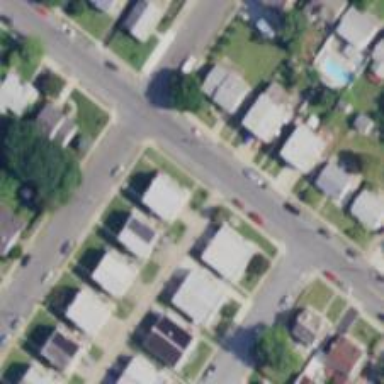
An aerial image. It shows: Alley classified as service road.